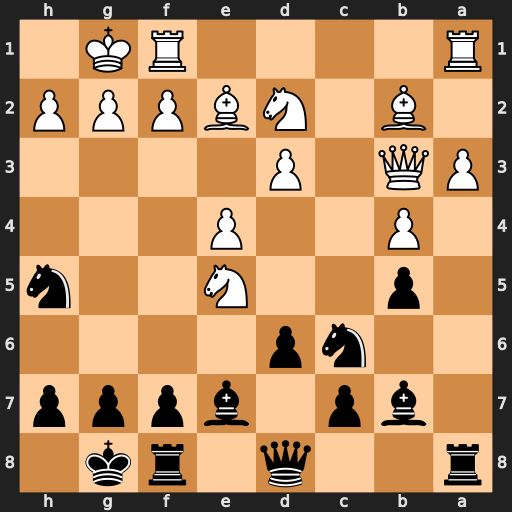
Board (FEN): r2q1rk1/1bp1bppp/2np4/1p2N2n/1P2P3/PQ1P4/1B1NBPPP/R4RK1
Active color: b
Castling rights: -
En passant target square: -
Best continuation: Nf4 Nxc6 Nxe2+ Kh1 Bxc6